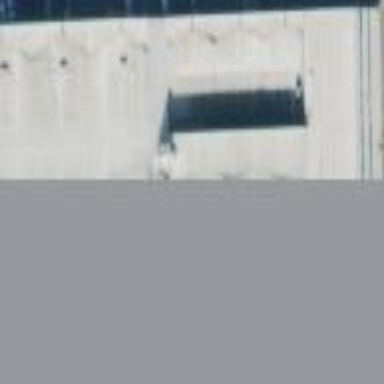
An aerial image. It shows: Industrial building.